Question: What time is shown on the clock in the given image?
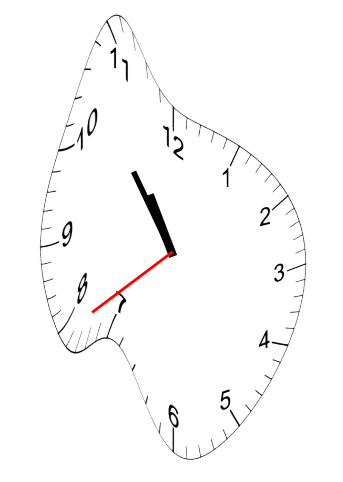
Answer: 10:53:39